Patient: sex M, age 23
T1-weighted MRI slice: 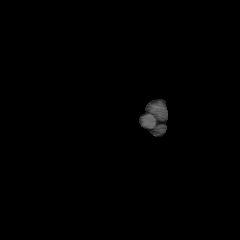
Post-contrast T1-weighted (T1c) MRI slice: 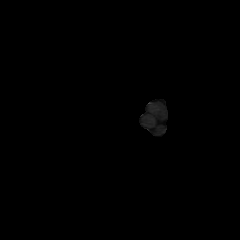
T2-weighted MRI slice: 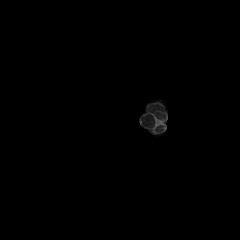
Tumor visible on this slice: no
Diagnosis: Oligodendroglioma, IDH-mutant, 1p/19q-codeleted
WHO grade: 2